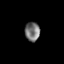
Tissue: skin
Cell type: Epithelial cells
Senescence score: 0.278
Nuclear area (px): 280
Mean DAPI intensity: 116.046